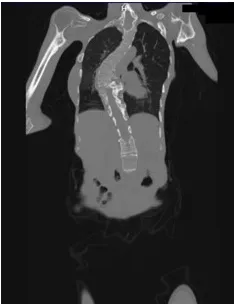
CT aspect. Dextro-converse scoliosis; bone thorax deformation. Pulmonary fibrosis.
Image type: radiology (ct)